Chest X-ray:
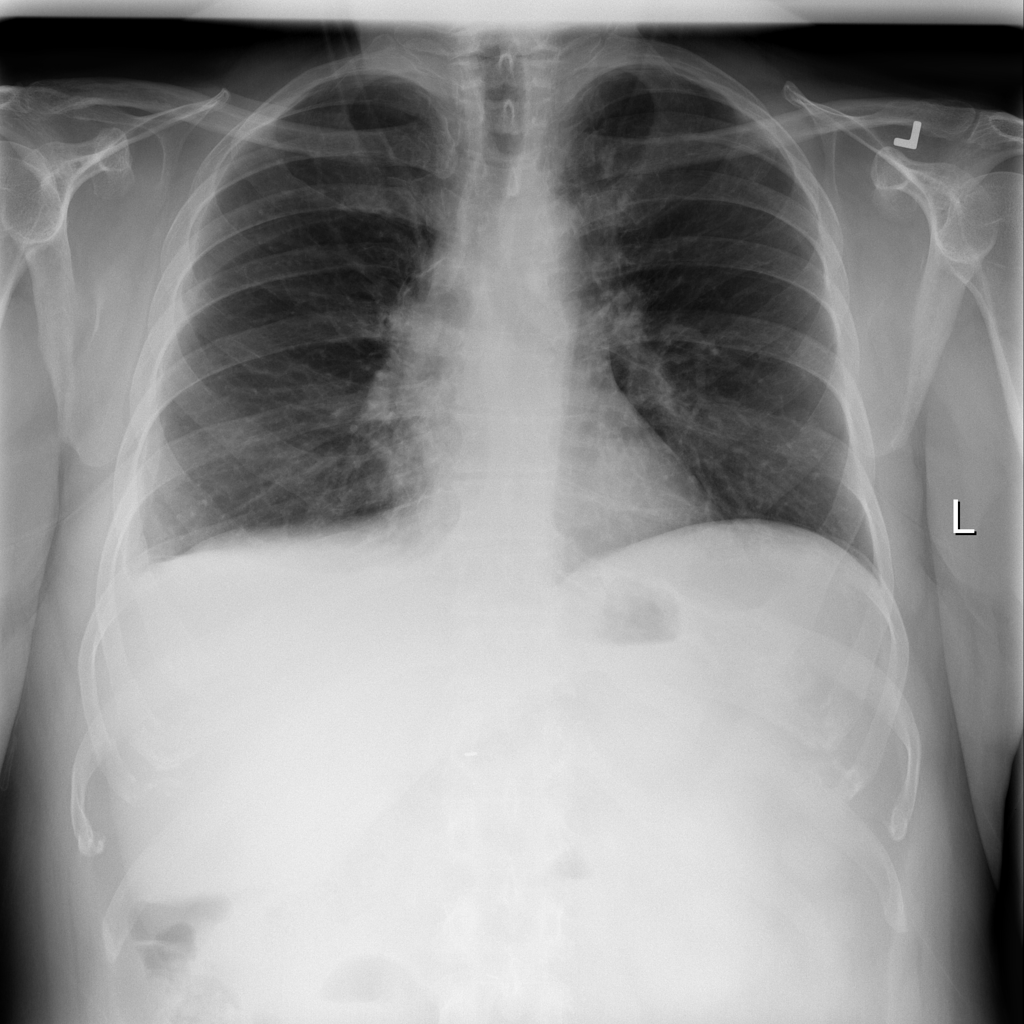
Findings: Effusion
No abnormal finding: no